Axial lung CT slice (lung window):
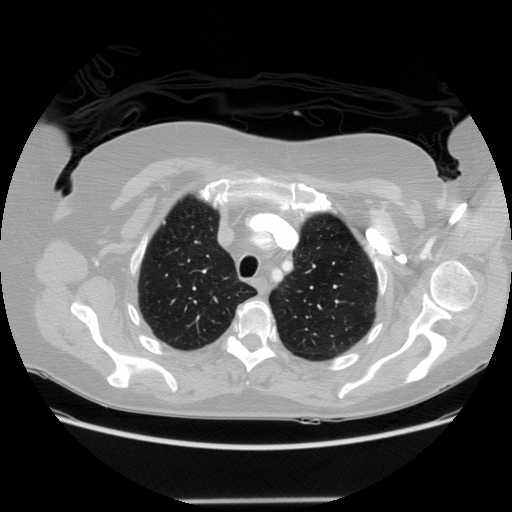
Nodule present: no